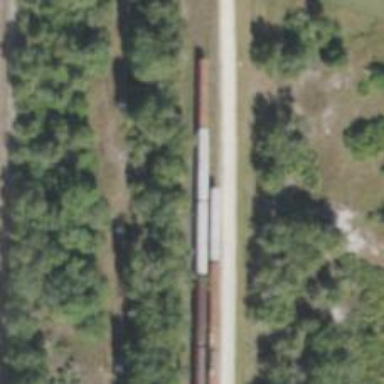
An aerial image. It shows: Historic railway car.